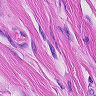
Metastatic tissue present: yes